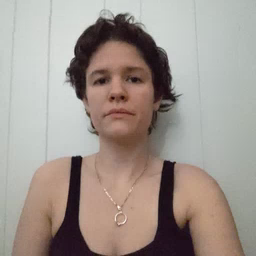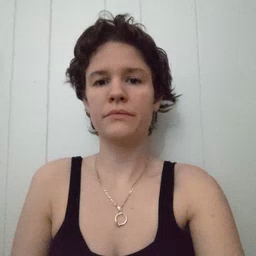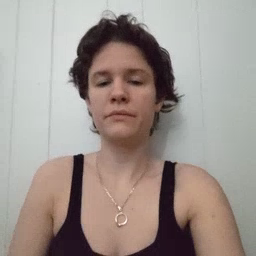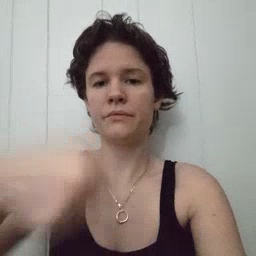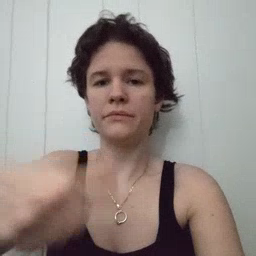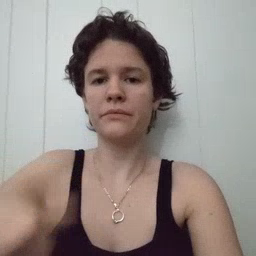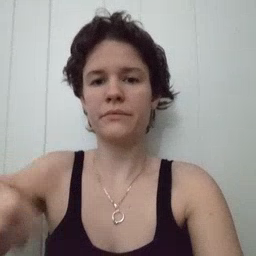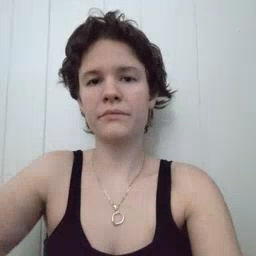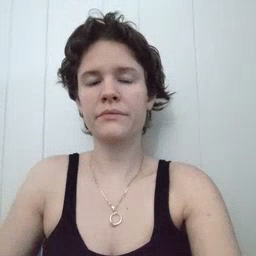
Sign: puzzle